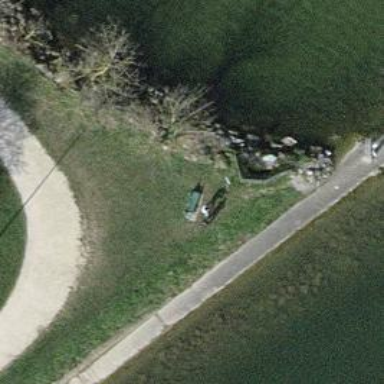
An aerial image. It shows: Bench for seating.